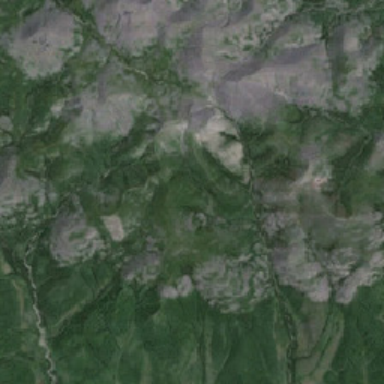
These mountain peaks are that the slope is gree .